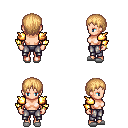
a pixel art fantasy rpg character, female body template, human, light skin, gold arm armor, metal pants, light blonde plain hairstyle, bracelets, white slippers, four views (front, back, left, right), 2x2 character sprite sheet, small pixel art, hard edges, no anti-aliasing